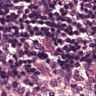
Metastatic tissue present: no